Current action and preconditions to check: trajectory_clear

Your task: For each precondition in the list above, predict whether it will hold at this action.

Consider the current scene as observed from the mobile robot's camera, and analyze the predicted future states of all dynamic agents (e.g., people, animals, vehicles, or any moving entities) within the NEXT SECOND.

IMPORTANT: Only answer "very likely" if you are absolutely certain—based on strong, clear evidence—that a dynamic agent will violate the precondition in the predicted future state. Do NOT answer "very likely" for unlikely, ambiguous, or low-probability risks.

Ask yourself for each precondition: Is there a high probability, with clear and convincing evidence, that the predicted future states of any dynamic agent will interfere with the predicted future state of the currently executing action within the NEXT SECOND, causing that precondition to fail?

Assess the risk level based on these predictions. Use "likely" or "very likely" if motions create a clear risk of interference.

Use "neutral" or "improbable" if agents are nearby but their predicted paths are clearly diverging or non-conflicting.

Failure Risk Categories: "very improbable", "improbable", "neutral", "likely", "very likely"

Answer Format: Output ONLY the probability_of_failure value from these categories: "very improbable", "improbable", "neutral", "likely", "very likely"

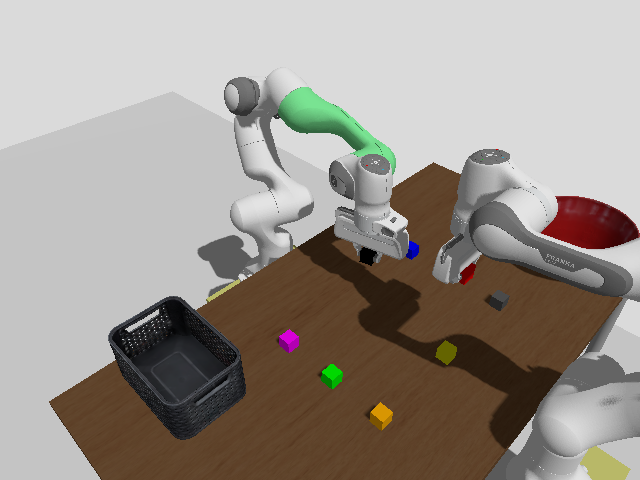

Answer: improbable